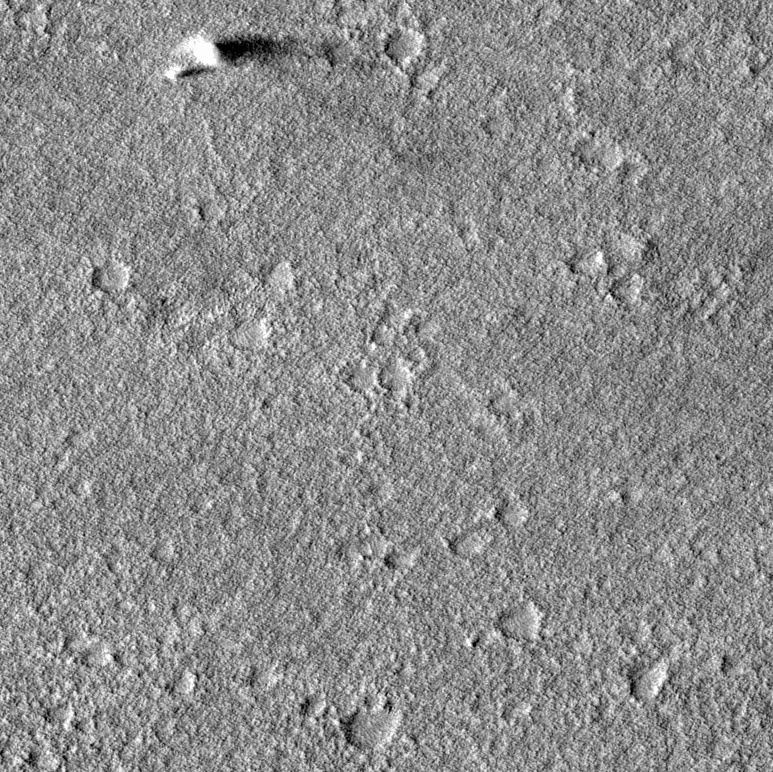
Label: dustdevil, dustdevil